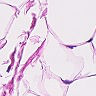
Metastatic tissue present: no